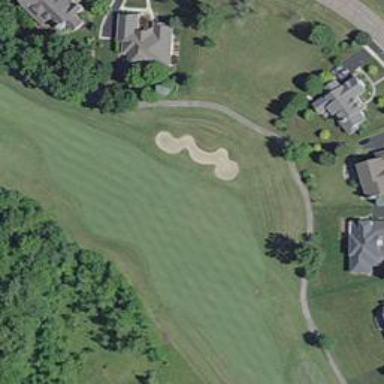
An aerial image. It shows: Golf hole.